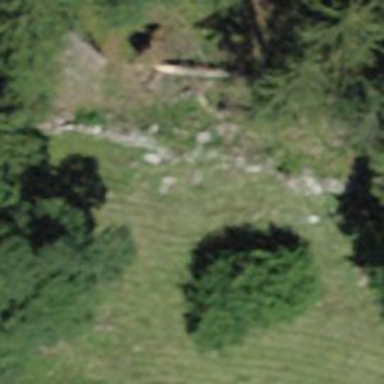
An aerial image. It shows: Dry stone wall barrier.